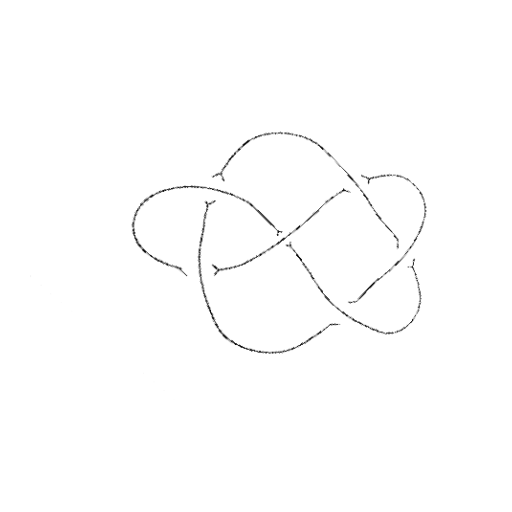
Crossing number: 6